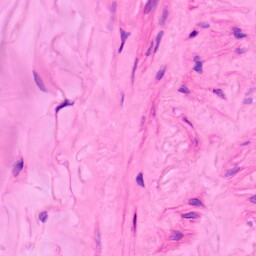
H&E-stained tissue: Lung